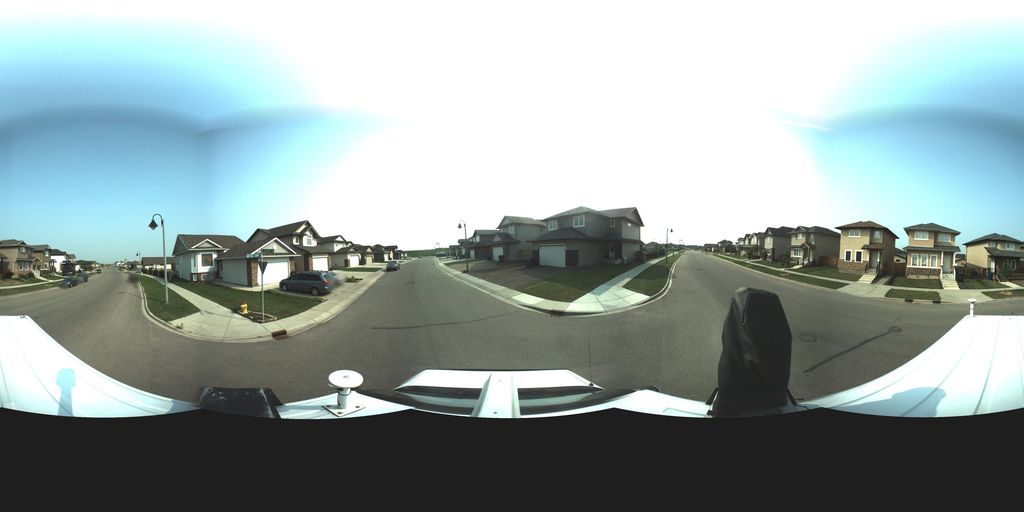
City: saskatoon